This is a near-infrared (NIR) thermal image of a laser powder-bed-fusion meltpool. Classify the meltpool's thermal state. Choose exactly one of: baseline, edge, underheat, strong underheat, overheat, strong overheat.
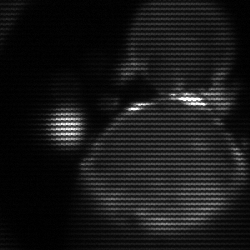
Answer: edge